Question: I want to Draw dots like a Matrix Structure in iphone sdk.
if i want generate dots columns and rows (like 2x2,3x3,4x4).
but i have no idea for this generation.
i want output like below image.

any help for example code or tutorial..!
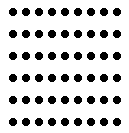
Answer: You use this code ...
'''
- (void)drawRect:(CGRect)rect
{
CGContextRef contextRef = UIGraphicsGetCurrentContext();
CGContextSetRGBFillColor(contextRef, 0, 0, 255, 0.1);
//CGContextSetRGBFillColor(contextRef, 0, 10, 200, 0.2);
CGContextSetRGBStrokeColor(contextRef, 0, 0, 255, 0.5);
// Draw a circle (filled)
//CGContextFillEllipseInRect(contextRef, CGRectMake(100, 100, 25, 25));
// Draw a circle (border only)
CGContextStrokeEllipseInRect(contextRef, CGRectMake(100, 100, 25, 25));
// Get the graphics context and clear it
CGContextRef ctx = UIGraphicsGetCurrentContext();
CGContextClearRect(ctx, rect);
// Draw a green solid circle
CGContextSetRGBFillColor(ctx, 0, 255, 0, 1);
CGContextFillEllipseInRect(ctx, CGRectMake(20, 50, 8, 8));
CGContextSetRGBFillColor(ctx, 0, 255, 0, 1);
CGContextFillEllipseInRect(ctx, CGRectMake(50, 50, 8, 8));
CGContextSetRGBFillColor(ctx, 0, 255, 0, 1);
CGContextFillEllipseInRect(ctx, CGRectMake(80, 50, 8, 8));
CGContextSetRGBFillColor(ctx, 0, 255, 0, 1);
CGContextFillEllipseInRect(ctx, CGRectMake(110, 50, 8, 8));
CGContextSetRGBFillColor(ctx, 0, 255, 0, 1);
CGContextFillEllipseInRect(ctx, CGRectMake(140, 50, 8, 8));
CGContextSetRGBFillColor(ctx, 0, 255, 0, 1);
CGContextFillEllipseInRect(ctx, CGRectMake(170, 50, 8, 8));
CGContextSetRGBFillColor(ctx, 0, 255, 0, 1);
CGContextFillEllipseInRect(ctx, CGRectMake(20, 100, 8, 8));
CGContextSetRGBFillColor(ctx, 0, 255, 0, 1);
CGContextFillEllipseInRect(ctx, CGRectMake(50, 100, 8, 8));
CGContextSetRGBFillColor(ctx, 0, 255, 0, 1);
CGContextFillEllipseInRect(ctx, CGRectMake(80, 100, 8, 8));
CGContextSetRGBFillColor(ctx, 0, 255, 0, 1);
CGContextFillEllipseInRect(ctx, CGRectMake(110, 100, 8, 8));
CGContextSetRGBFillColor(ctx, 0, 255, 0, 1);
CGContextFillEllipseInRect(ctx, CGRectMake(140, 100, 8, 8));
CGContextSetRGBFillColor(ctx, 0, 255, 0, 1);
CGContextFillEllipseInRect(ctx, CGRectMake(170, 100, 8, 8));
CGContextSetRGBFillColor(ctx, 0, 255, 0, 1);
CGContextFillEllipseInRect(ctx, CGRectMake(20, 150, 8, 8));
CGContextSetRGBFillColor(ctx, 0, 255, 0, 1);
CGContextFillEllipseInRect(ctx, CGRectMake(50, 150, 8, 8));
CGContextSetRGBFillColor(ctx, 0, 255, 0, 1);
CGContextFillEllipseInRect(ctx, CGRectMake(80, 150, 8, 8));
CGContextSetRGBFillColor(ctx, 0, 255, 0, 1);
CGContextFillEllipseInRect(ctx, CGRectMake(110, 150, 8, 8));
CGContextSetRGBFillColor(ctx, 0, 255, 0, 1);
CGContextFillEllipseInRect(ctx, CGRectMake(140, 150, 8, 8));
CGContextSetRGBFillColor(ctx, 0, 255, 0, 1);
CGContextFillEllipseInRect(ctx, CGRectMake(170, 150, 8, 8));
CGContextSetRGBFillColor(ctx, 0, 255, 0, 1);
CGContextFillEllipseInRect(ctx, CGRectMake(20, 200, 8, 8));
CGContextSetRGBFillColor(ctx, 0, 255, 0, 1);
CGContextFillEllipseInRect(ctx, CGRectMake(50, 200, 8, 8));
CGContextSetRGBFillColor(ctx, 0, 255, 0, 1);
CGContextFillEllipseInRect(ctx, CGRectMake(80, 200, 8, 8));
CGContextSetRGBFillColor(ctx, 0, 255, 0, 1);
CGContextFillEllipseInRect(ctx, CGRectMake(110, 200, 8, 8));
CGContextSetRGBFillColor(ctx, 0, 255, 0, 1);
CGContextFillEllipseInRect(ctx, CGRectMake(140, 200, 8, 8));
CGContextSetRGBFillColor(ctx, 0, 255, 0, 1);
CGContextFillEllipseInRect(ctx, CGRectMake(170, 200, 8, 8));
}
'''
Your Output shows like